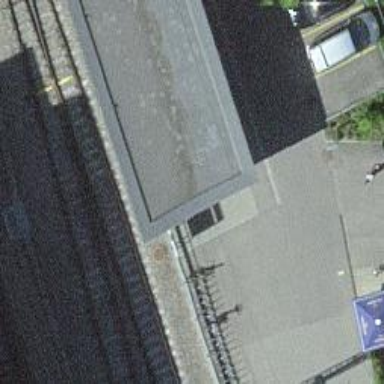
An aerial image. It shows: Concrete tunnel with steps.